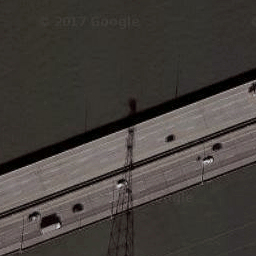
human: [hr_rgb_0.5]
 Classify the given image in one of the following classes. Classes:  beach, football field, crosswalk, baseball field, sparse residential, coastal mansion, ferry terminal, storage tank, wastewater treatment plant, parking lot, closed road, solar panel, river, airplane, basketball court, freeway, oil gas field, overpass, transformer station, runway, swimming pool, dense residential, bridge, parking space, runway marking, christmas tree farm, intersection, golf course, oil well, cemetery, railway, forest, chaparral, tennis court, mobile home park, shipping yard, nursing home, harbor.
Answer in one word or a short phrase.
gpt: bridge